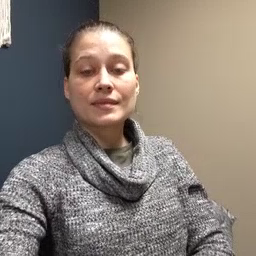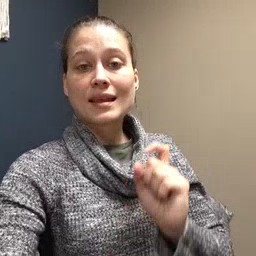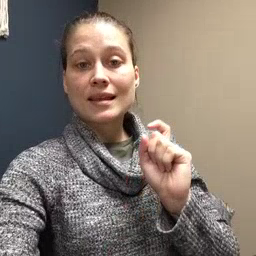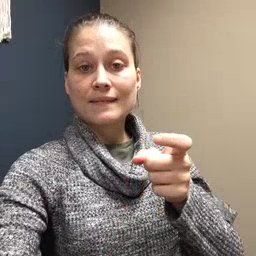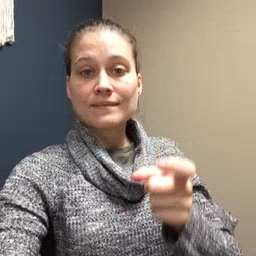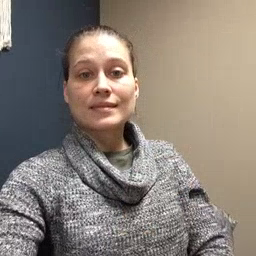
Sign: gift